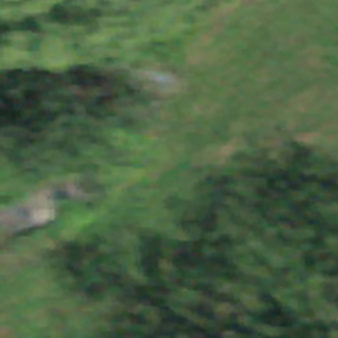
Label: other